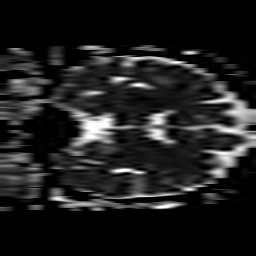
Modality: ADC
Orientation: coronal
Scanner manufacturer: philips
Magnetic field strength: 3 T
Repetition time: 3.945 s
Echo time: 0.06104 s